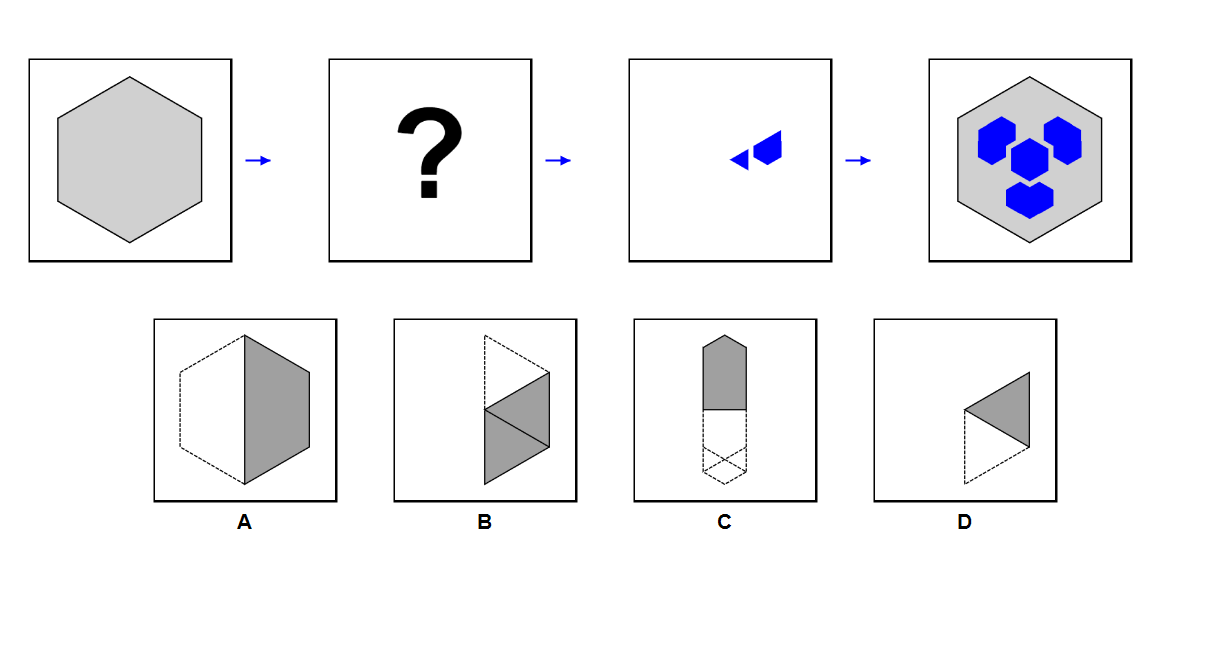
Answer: C